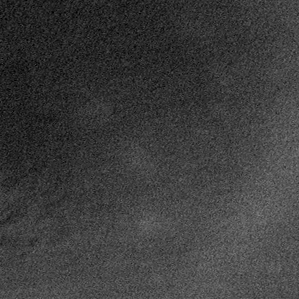
Label: frost